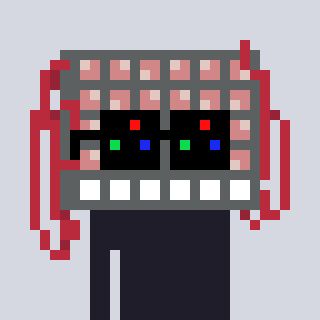
a pixel art character with square black sunglasses, a turing-shaped head and a computerblue-colored body on a cool background